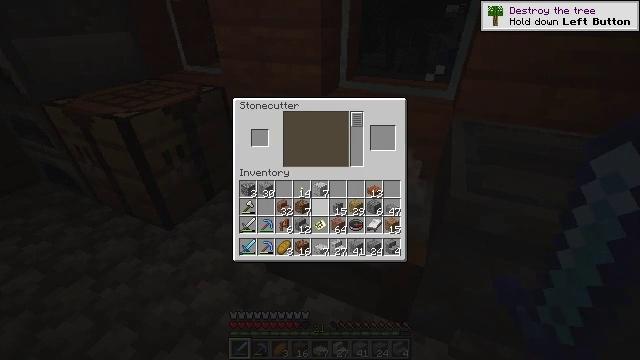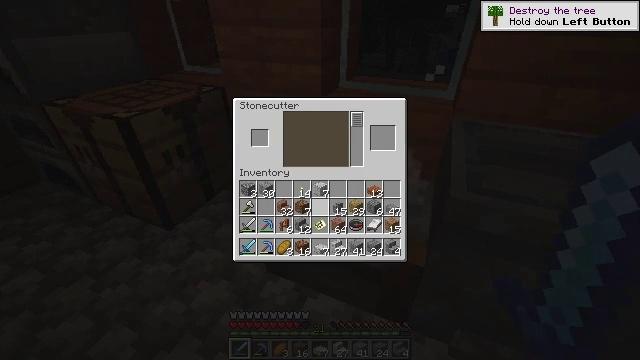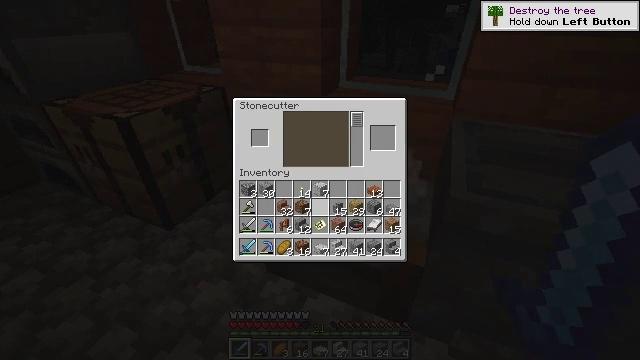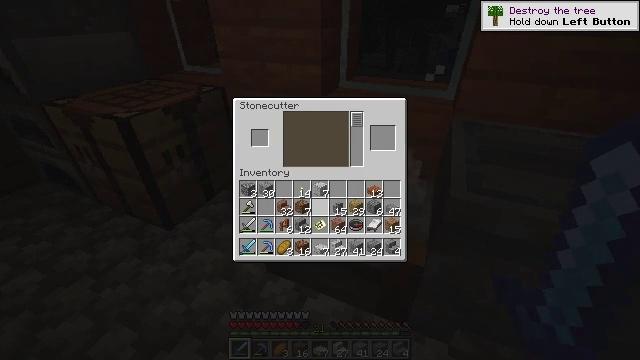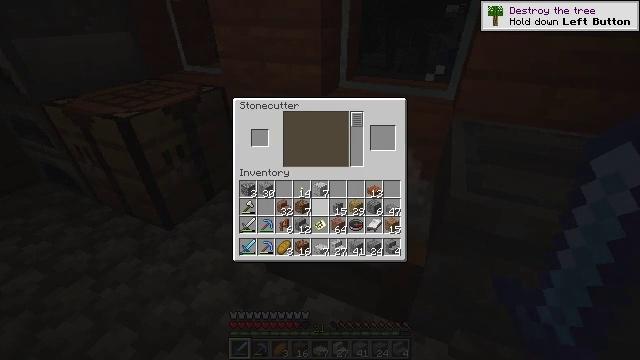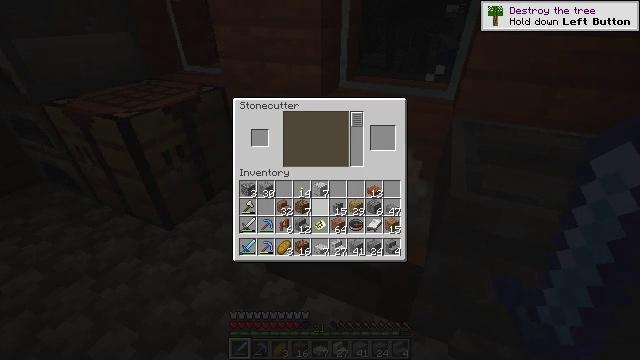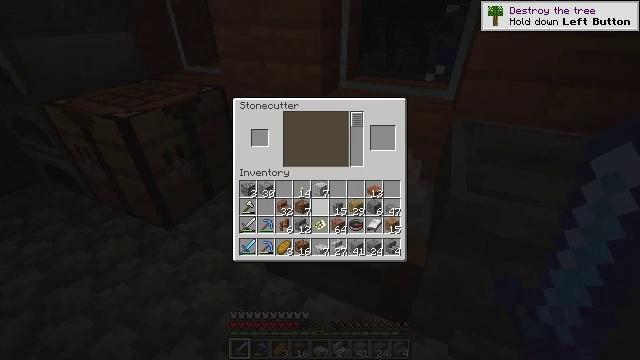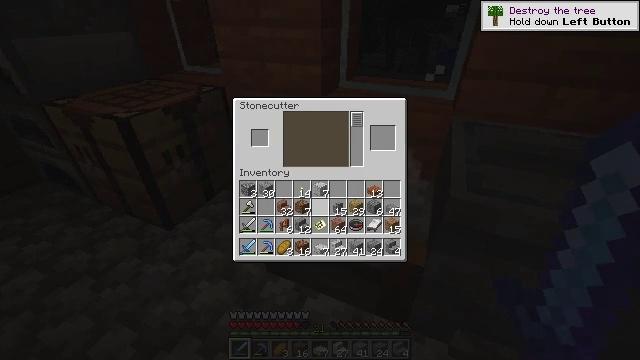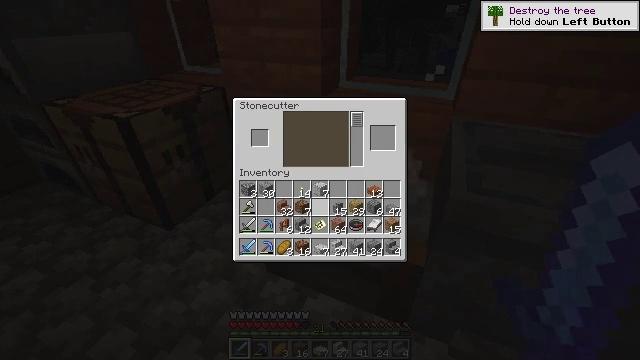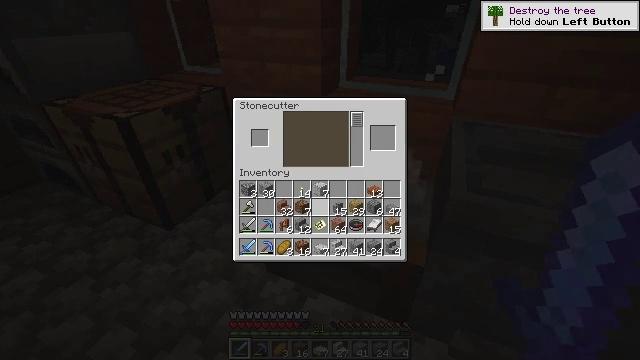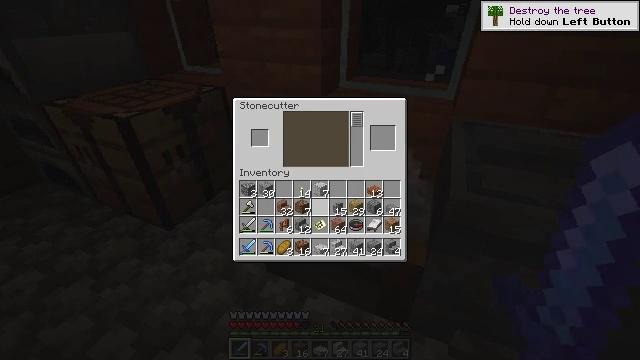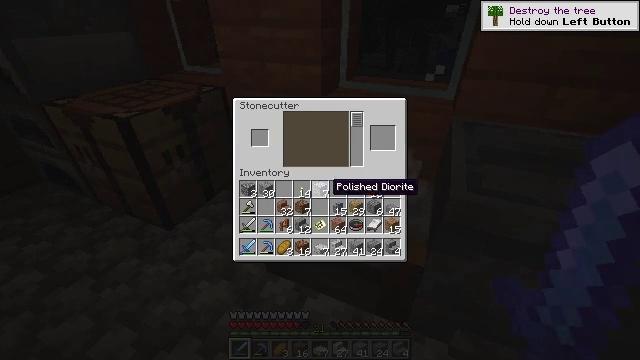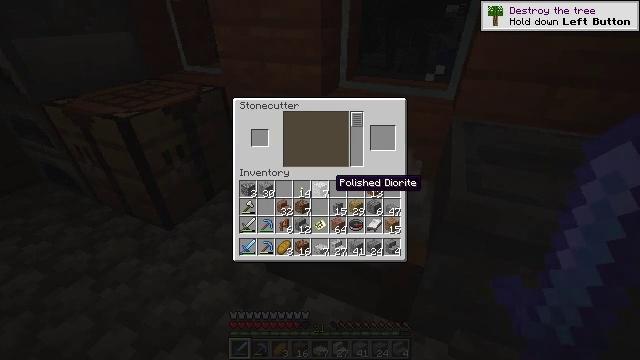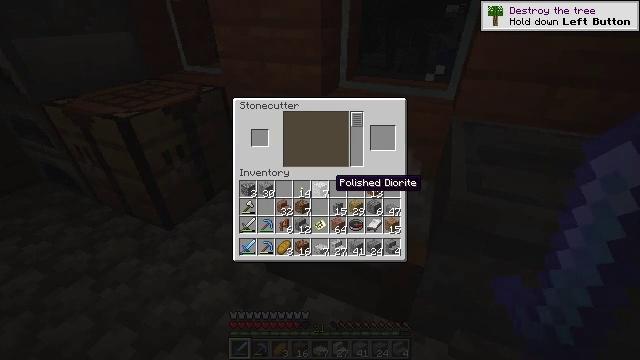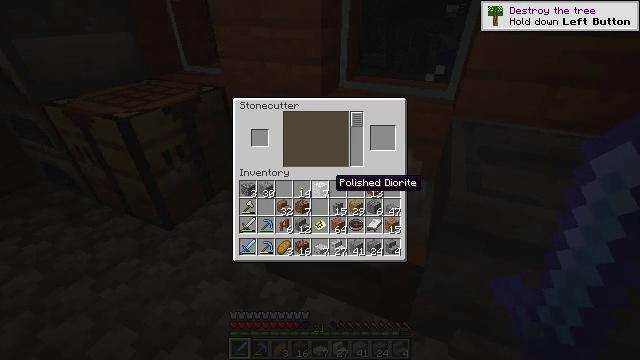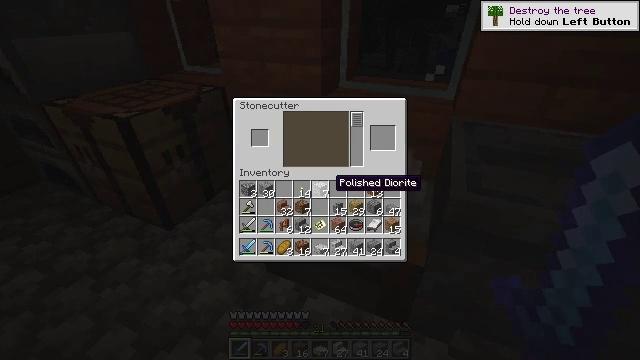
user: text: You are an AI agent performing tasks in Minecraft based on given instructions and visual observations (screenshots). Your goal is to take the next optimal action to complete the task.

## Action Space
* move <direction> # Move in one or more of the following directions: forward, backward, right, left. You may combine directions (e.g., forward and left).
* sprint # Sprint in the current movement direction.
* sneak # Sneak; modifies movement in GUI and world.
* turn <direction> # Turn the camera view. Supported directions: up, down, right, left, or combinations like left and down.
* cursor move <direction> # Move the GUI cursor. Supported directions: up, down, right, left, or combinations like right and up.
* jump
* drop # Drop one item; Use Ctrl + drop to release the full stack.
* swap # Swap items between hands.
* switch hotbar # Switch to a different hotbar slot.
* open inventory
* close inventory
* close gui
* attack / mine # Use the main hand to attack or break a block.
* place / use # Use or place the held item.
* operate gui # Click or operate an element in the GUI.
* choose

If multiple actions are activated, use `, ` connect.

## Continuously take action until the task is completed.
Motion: motion action
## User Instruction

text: Gather a dead bush.
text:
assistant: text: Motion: no_op
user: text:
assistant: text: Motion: no_op
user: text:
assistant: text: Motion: no_op
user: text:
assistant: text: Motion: no_op
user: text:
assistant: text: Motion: no_op
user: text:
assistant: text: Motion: no_op
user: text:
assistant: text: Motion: no_op
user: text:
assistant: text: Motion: no_op
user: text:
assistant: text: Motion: no_op
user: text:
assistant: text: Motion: no_op
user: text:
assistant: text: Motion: cursor move up
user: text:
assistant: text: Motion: no_op
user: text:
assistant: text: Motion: no_op
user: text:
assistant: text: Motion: no_op
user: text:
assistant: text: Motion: no_op
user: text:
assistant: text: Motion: no_op
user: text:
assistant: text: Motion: no_op
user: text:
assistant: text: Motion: no_op
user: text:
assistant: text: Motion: no_op
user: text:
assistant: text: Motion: no_op
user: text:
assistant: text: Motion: no_op
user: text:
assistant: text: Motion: no_op
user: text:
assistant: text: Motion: no_op
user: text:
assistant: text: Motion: no_op
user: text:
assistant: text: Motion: close gui
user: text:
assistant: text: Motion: no_op
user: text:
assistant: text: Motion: no_op
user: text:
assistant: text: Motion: turn left and down
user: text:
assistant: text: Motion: turn left and down
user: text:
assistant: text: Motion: turn left and down